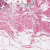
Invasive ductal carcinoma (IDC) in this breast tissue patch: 0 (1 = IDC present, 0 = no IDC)